Question: I am trying to add labels to the bilevel sunburst / partition shown here - <URL>:

I have added labels to the first 2 levels and rotated them correctly. But I cant now add the new level's labels during a transition. To get started I have put ...
'''
text = text.data(partition.nodes(root).slice(1), function(d) { return d.key; });
'''
straight after the ...
'''
path = path.data(partition.nodes(root).slice(1), function(d) { return d.key; });
'''
line but it throws the following error ...
'''
Uncaught TypeError: Cannot read property '__data__' of undefined
'''
What am I doing wrong?
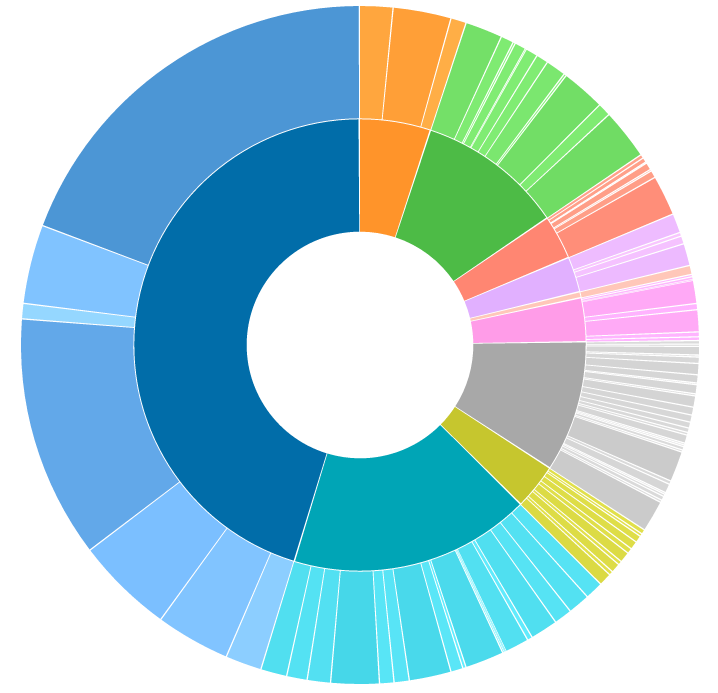
Answer: I used bilevel partition to add labels via a mouseover, and found that in this version (unlike the other sunburst partition), there are two different sections where "path" is defined and updated. The first is here:
var path = svg.selectAll("path")
and then again below the transition you highlighted in your code:
path.enter().append("path")
When i added my mouseover labels, I needed to reference my text function in both places or it wouldn't work after transition.
If you can post your code to JSFiddle or bl.ocks.org we can try to play with it and see, but that was where I got tripped up at first.
Hope that helps.
*NOTE: Comment didn't post:
I'm sorry I'm not able to help more, but I'm also a newbie at D3. Here's where I got:
copy and paste your svg.selectAll("text") snippet after the second "path.enter().append("path") snippet. This will cause it to appear on subsequent zooms as well.
Problems I see: there's no "g" element so you need separate transitions for text as well or they all pile up. Also, I can't understand why they're positioned at their original partition spot instead of where the arc exists now.
My approach was add labels on mouseOver. I've uploaded that here: <URL>
In this, I'm calling the two functions in both sets of "path" snippets, and the transitions are handled within the single variable of "legend"